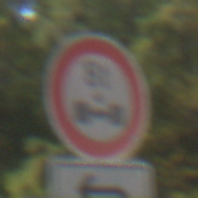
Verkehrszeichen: TatsaechlicheAchslast
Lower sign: RichtungsangabeDurchPfeile2
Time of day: MorningAfternoon
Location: Outdoor (Suburban)
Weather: Clear
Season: NotSpecified
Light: Natural